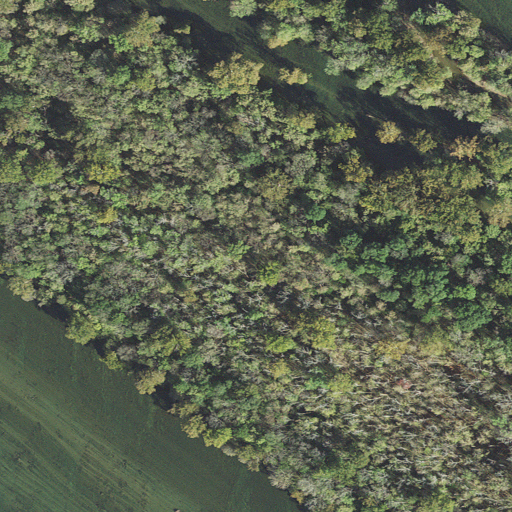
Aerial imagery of island in Maryland named Harris Island containing woody wetlands, open water, deciduous forest, and herbaceous wetlands